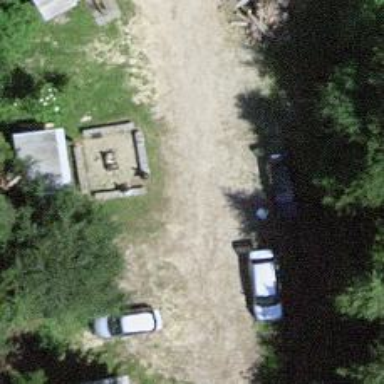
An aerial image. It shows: BBQ amenity.